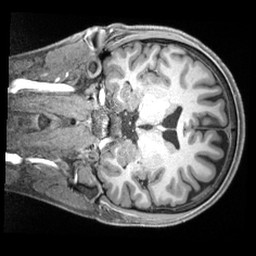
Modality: T1w
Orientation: coronal
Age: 29
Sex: male
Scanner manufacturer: siemens
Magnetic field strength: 3 T
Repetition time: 2.4 s
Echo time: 0.00226 s